Interaction volume radius: 5 \u00c5
Interaction volume height: 40 \u00c5
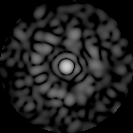
Disorder parameter: 0.8649